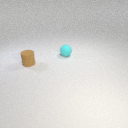
small brown rubber cylinder to the left of small cyan rubber sphere